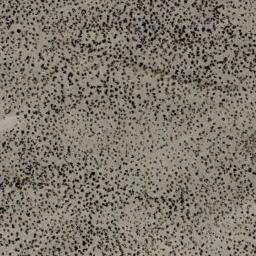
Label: chaparral